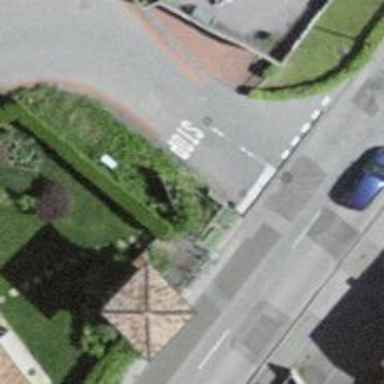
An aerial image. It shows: Bus stop with platform for public transport.